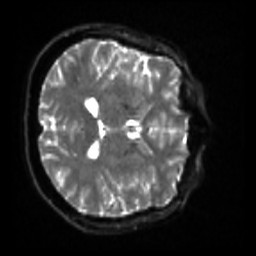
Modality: sbref
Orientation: axial
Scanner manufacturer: siemens
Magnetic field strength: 3 T
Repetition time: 4 s
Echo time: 0.0594 s